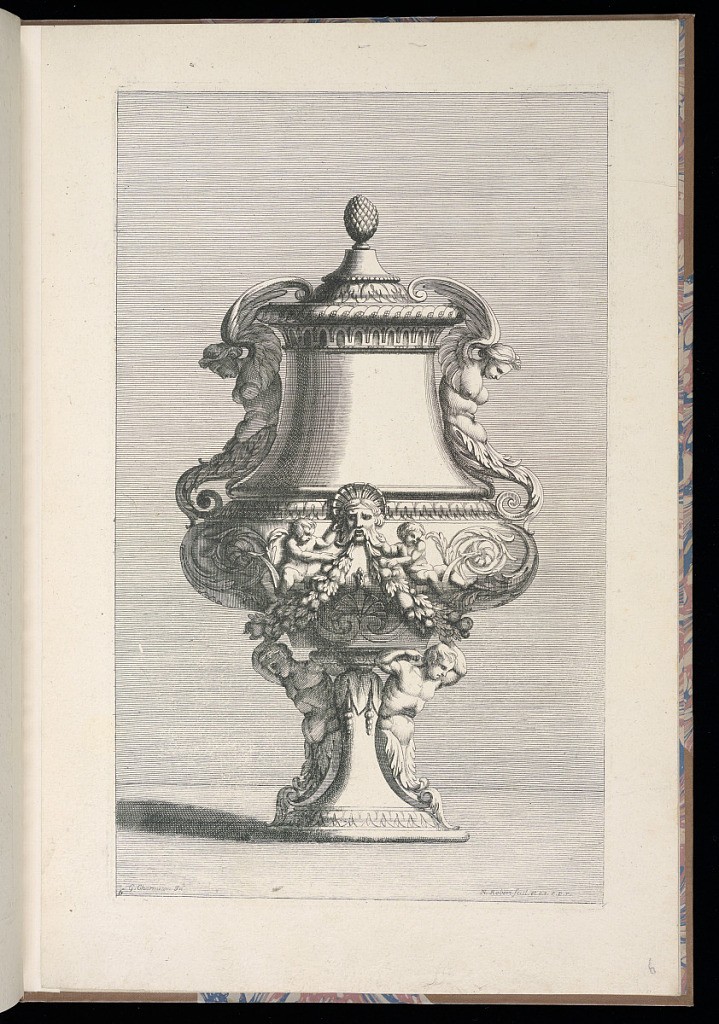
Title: Ornamental Vase Design
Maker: Georges Charmeton, French, 1623–1674
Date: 1677-1703
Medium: Engraving on laid paper
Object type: Print
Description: Lidded vase with a pinecone finial. On either side of the body of the vase are winged female figures; the tails connect to the lower half of the vase, which is heavily ornamented. At the center is a grotesque mascaron, near whose mouth putti on either side hold garlands of leaves and fruit. Two youthful grotesque male figures support the vase on their shoulders along the vase's foot. The plate is lettered and numbered.